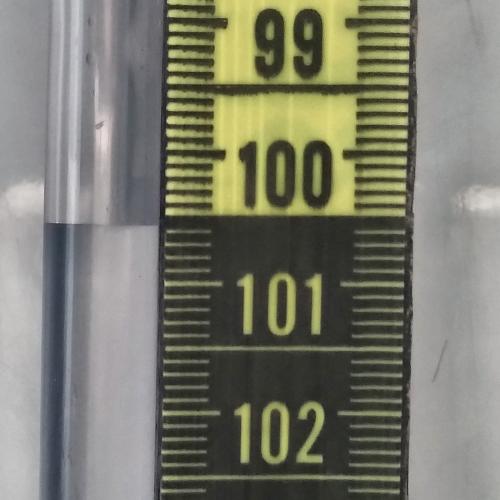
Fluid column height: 100.6 cm